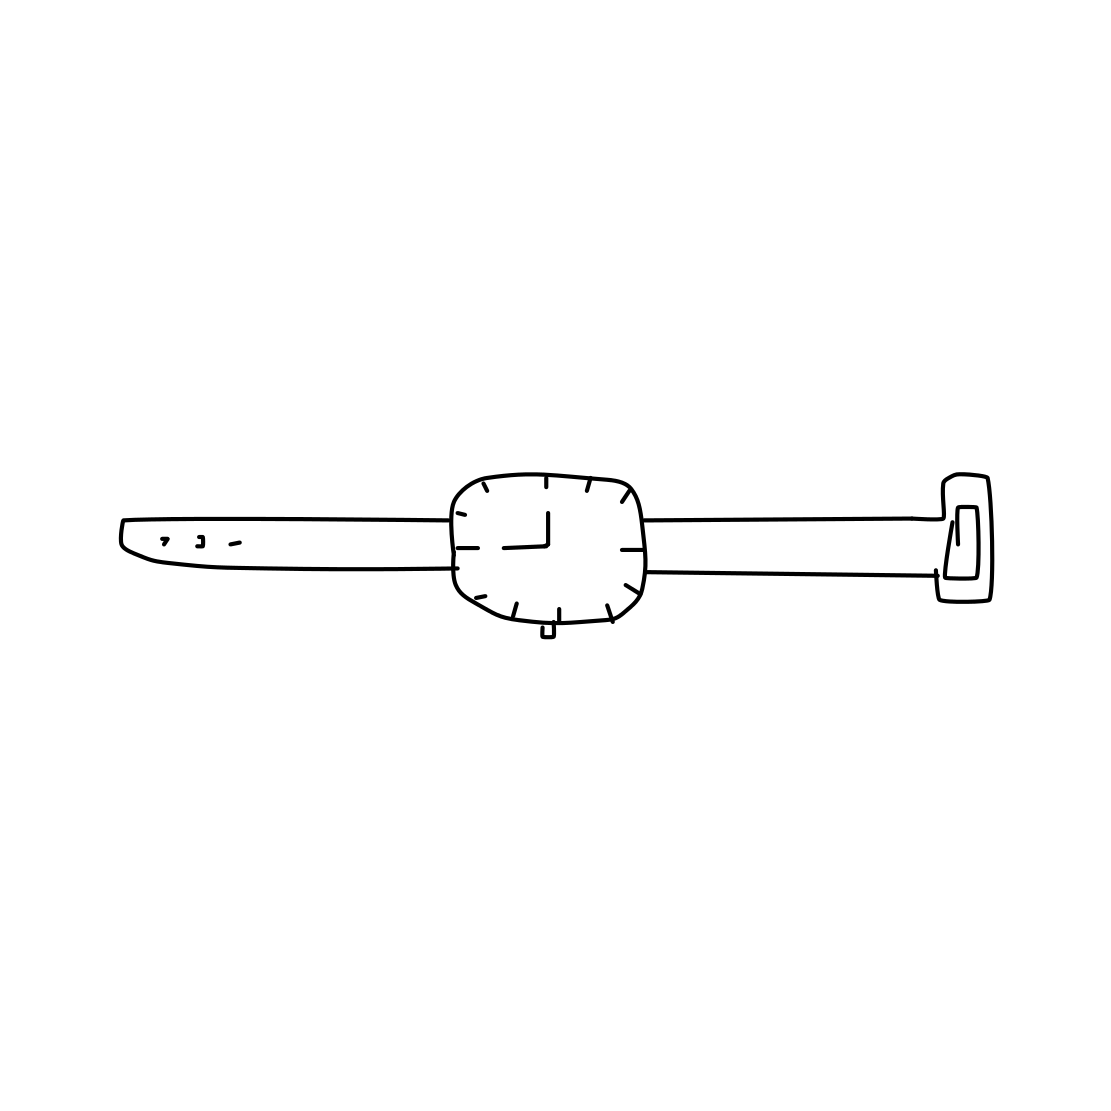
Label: wrist-watch